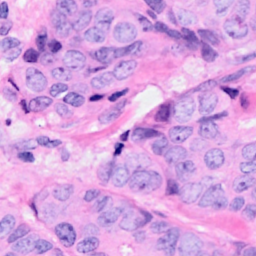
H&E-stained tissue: Breast